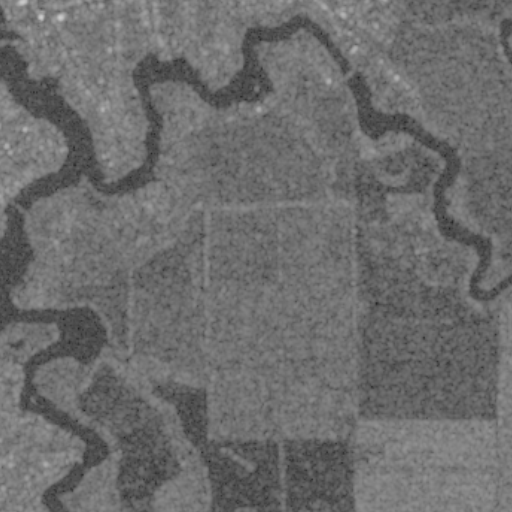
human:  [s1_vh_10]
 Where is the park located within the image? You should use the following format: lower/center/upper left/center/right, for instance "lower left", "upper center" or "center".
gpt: The park is located in the upper left of the image.
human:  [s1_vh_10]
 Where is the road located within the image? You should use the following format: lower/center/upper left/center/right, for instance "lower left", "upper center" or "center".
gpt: There is no road in the image.

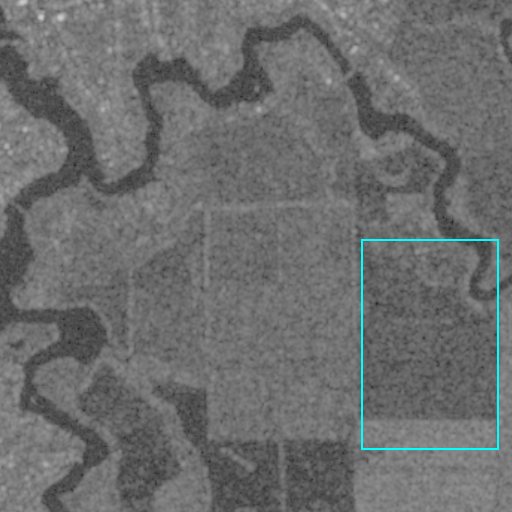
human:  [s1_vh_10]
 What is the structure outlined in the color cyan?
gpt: The structure outlined in cyan is a crop field.
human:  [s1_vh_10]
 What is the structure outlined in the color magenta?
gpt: There is no magenta outline.